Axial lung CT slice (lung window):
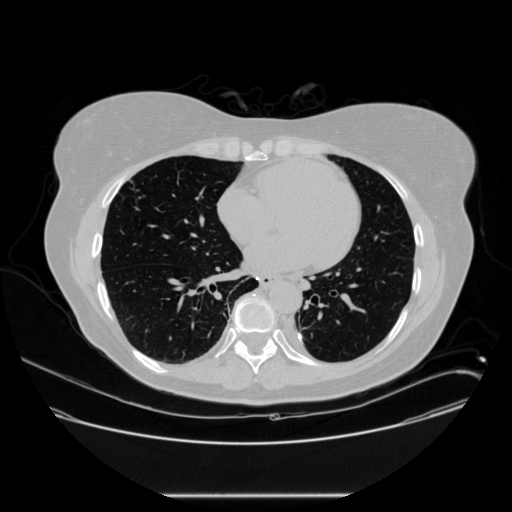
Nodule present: no